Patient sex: M
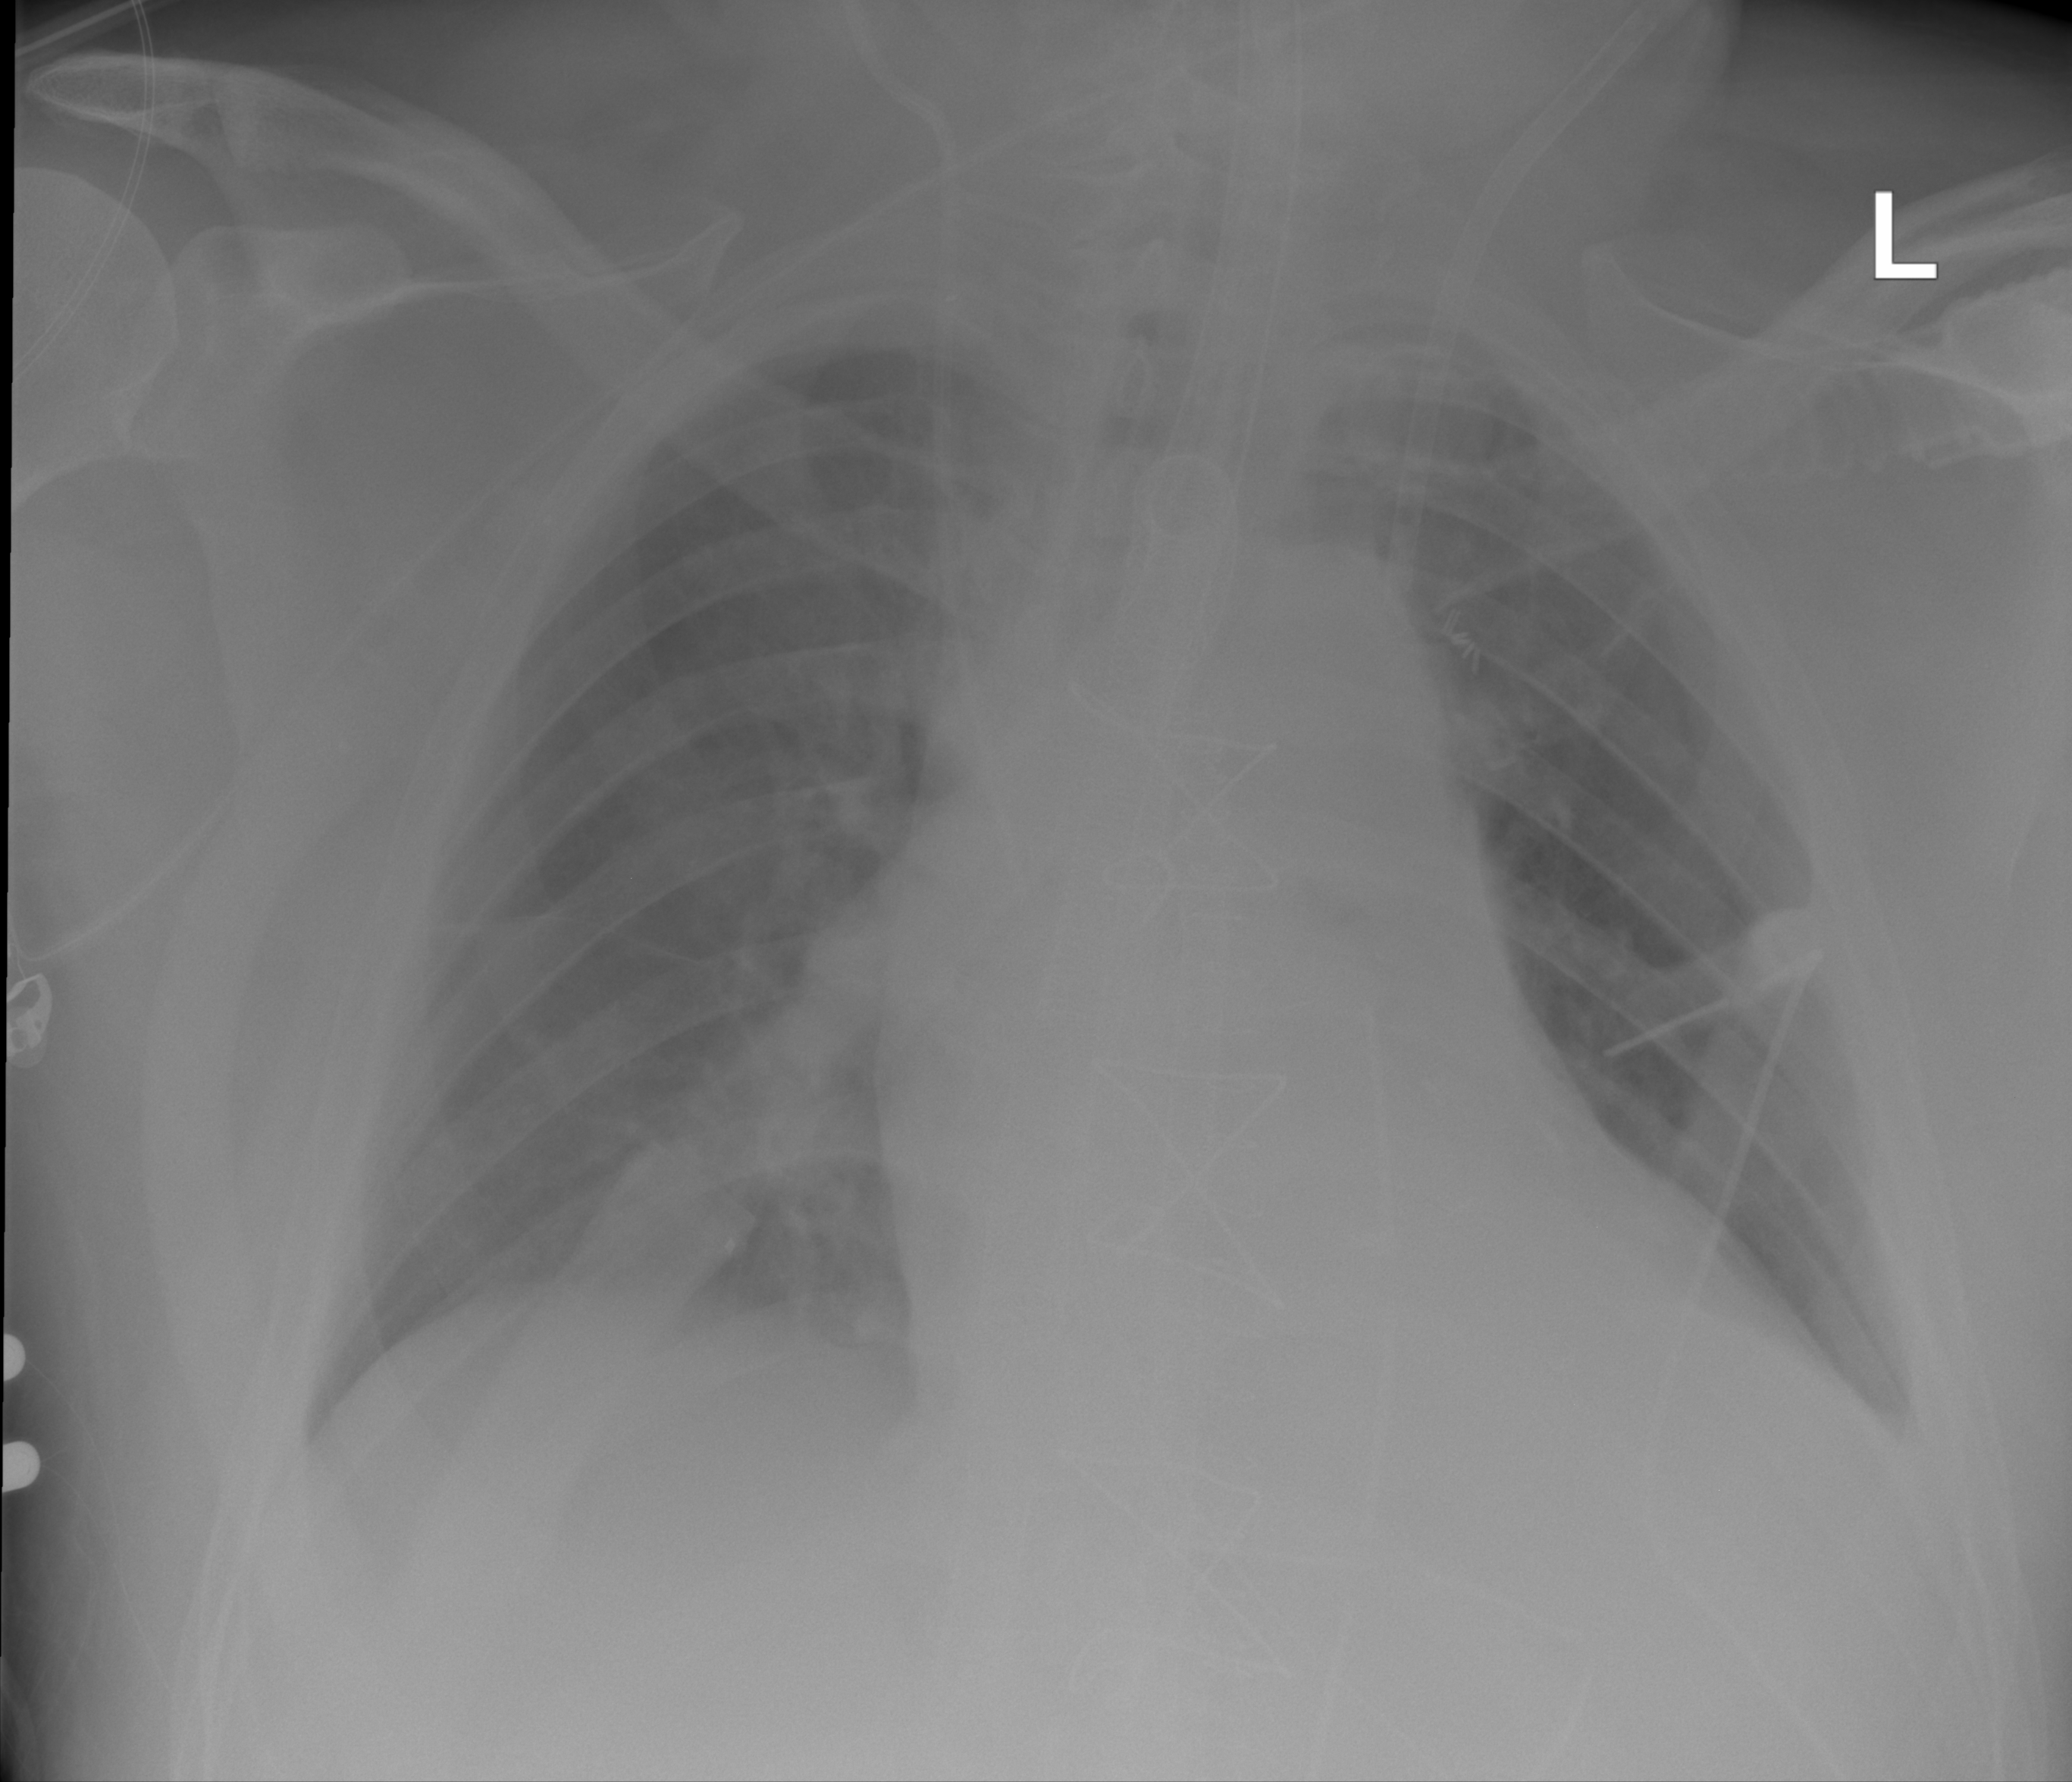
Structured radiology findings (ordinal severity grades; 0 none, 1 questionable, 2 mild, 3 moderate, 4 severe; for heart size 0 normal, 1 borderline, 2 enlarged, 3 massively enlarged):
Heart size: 2
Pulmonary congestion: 0
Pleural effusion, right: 0
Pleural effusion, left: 1
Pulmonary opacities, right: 0
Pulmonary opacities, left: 0
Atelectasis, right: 1
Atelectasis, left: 2